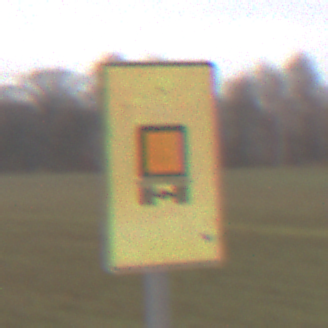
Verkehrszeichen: KennzeichnungspflichtigeFahrzeugeGefaehrlicheGueterOhnePfeilsymbol
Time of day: Midday
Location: Outdoor (RoadRail)
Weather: Overcast
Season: NotSpecified
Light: Natural